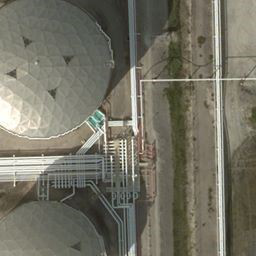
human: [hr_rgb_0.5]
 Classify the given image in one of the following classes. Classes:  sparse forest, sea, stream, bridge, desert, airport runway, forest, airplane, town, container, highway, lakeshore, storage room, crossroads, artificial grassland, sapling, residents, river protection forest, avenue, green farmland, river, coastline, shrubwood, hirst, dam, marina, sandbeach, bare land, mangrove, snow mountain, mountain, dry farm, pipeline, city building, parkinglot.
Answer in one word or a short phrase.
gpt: storage room